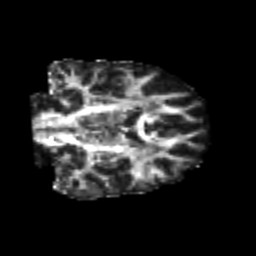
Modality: FA
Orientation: coronal
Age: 22
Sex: female
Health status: healthy
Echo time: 0.074 s